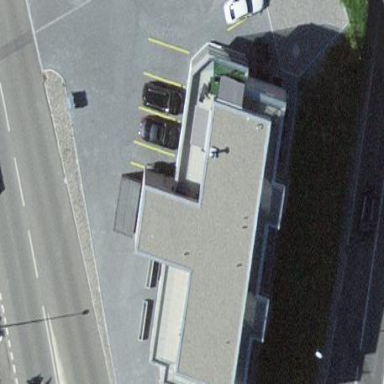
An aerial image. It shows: Garage.